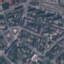
Label: Residential